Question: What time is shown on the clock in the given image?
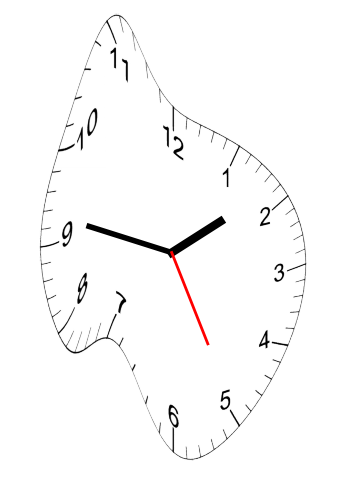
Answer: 01:46:25